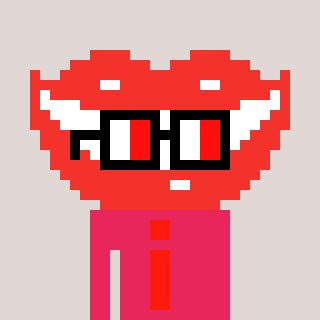
a pixel art character with square glasses with black frames and red eyes, a smile-shaped head and a redpinkish-colored body on a warm background